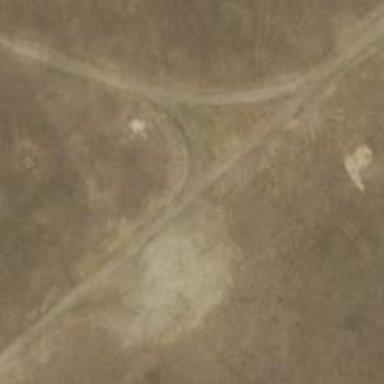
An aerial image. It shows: Track road leading to wind farm.